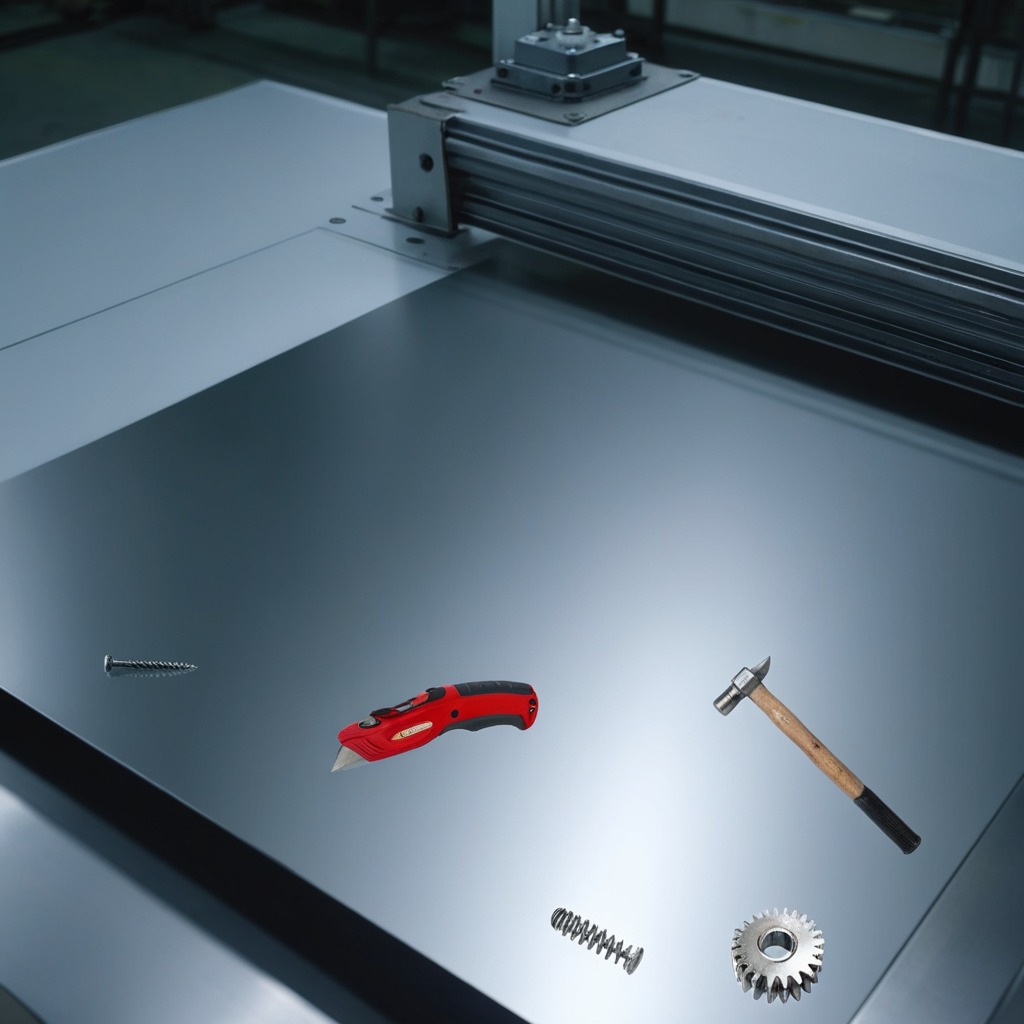
A steel gear with teeth, a utility knife, a metal machine screw, a hammer, and a coiled metal spring are lying on the metal table in a machine shop under fluorescent lights.